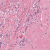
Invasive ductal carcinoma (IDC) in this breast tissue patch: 1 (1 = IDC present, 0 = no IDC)